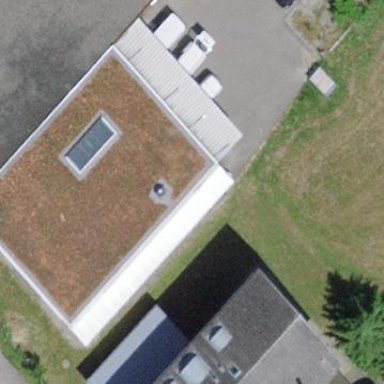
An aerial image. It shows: View of roof of building.